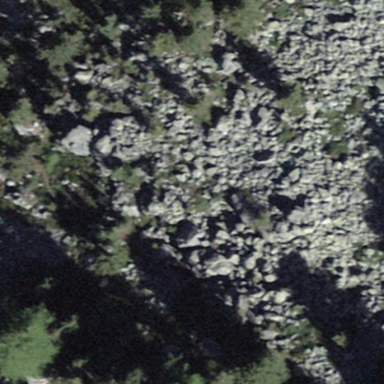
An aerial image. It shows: Natural scree.